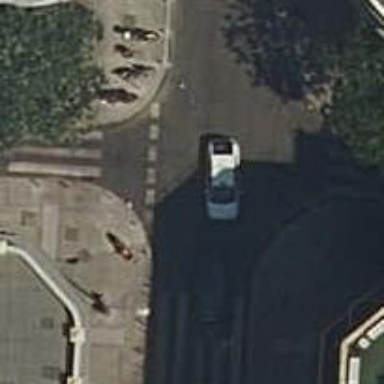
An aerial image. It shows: Marked asphalt footway with crossing markings.